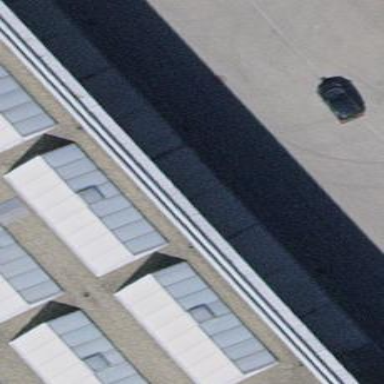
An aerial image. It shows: Flat silver roof.